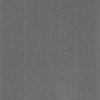
Label: dusty